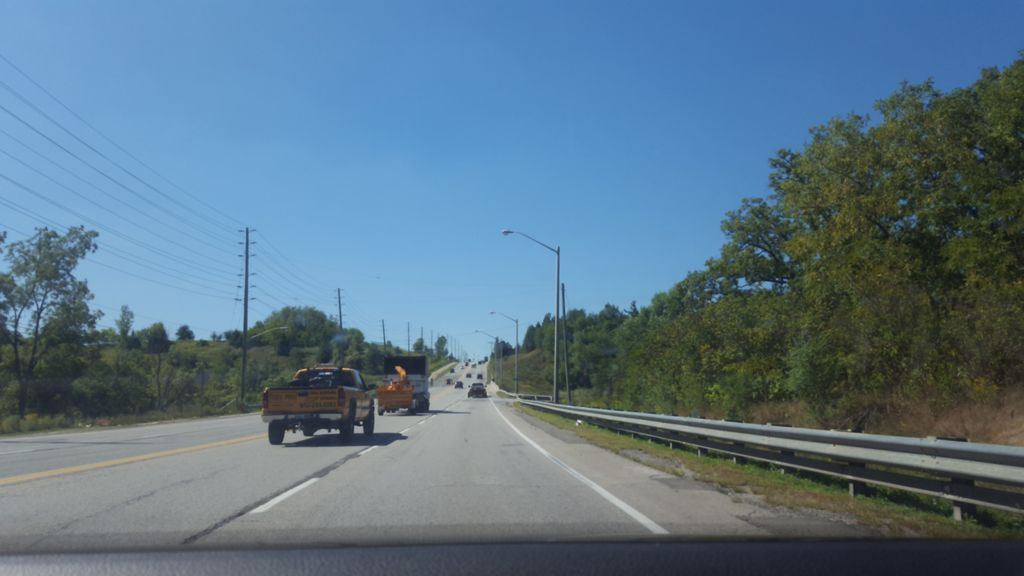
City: toronto